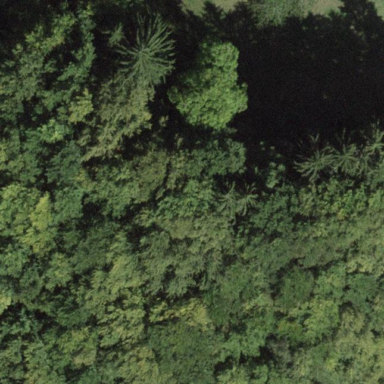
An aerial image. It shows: Forest area.